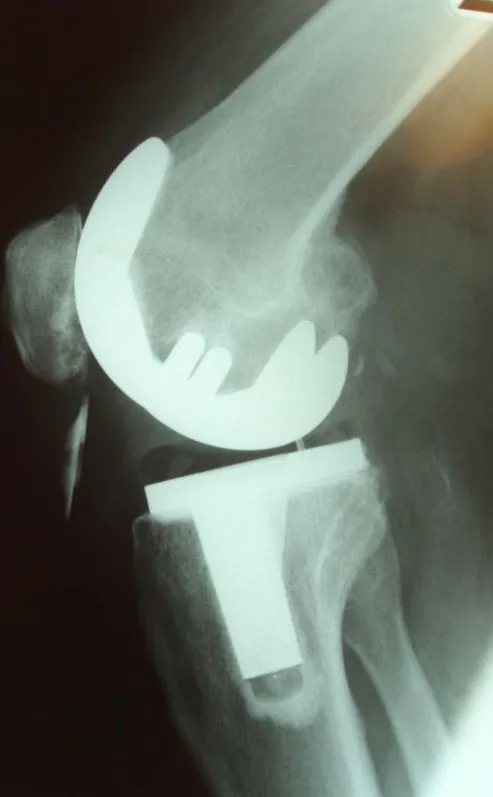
Sagittal radiograph of the knee showing dislocated patellar prosthesis.
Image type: radiology (x_ray)